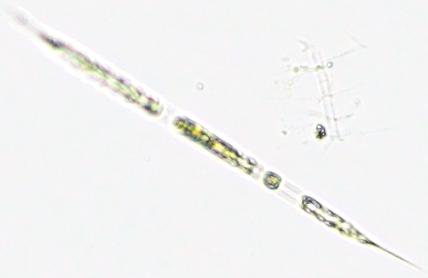
Label: Rhizosolenia